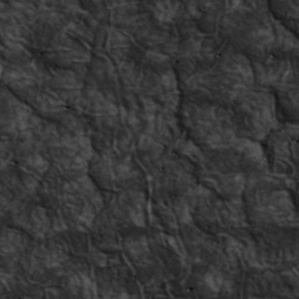
Label: non_frost